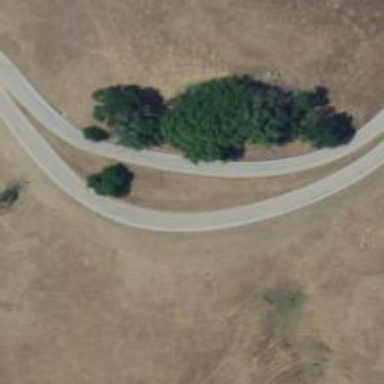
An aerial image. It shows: Simple road.